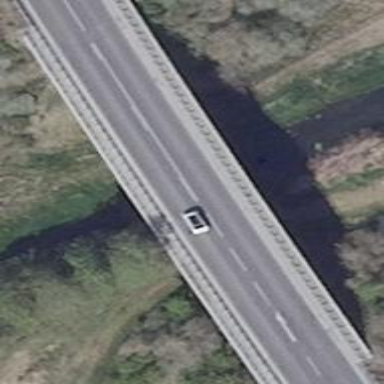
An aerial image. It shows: Man-made bridge.